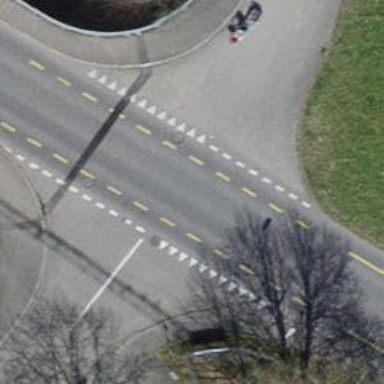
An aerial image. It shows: Tertiary road with asphalt surface including cycle lane.